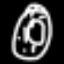
Label: donut